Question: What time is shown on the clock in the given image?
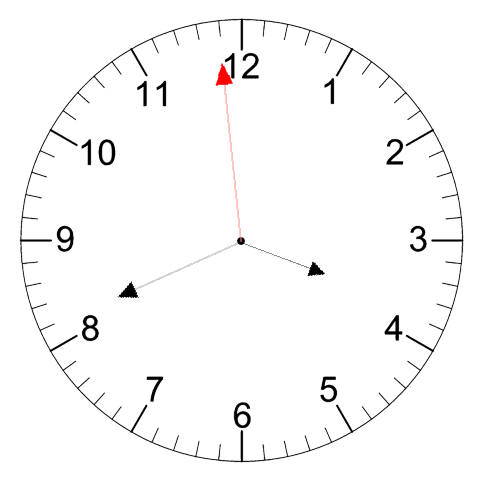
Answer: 03:40:59